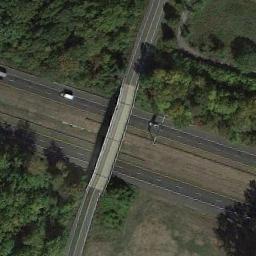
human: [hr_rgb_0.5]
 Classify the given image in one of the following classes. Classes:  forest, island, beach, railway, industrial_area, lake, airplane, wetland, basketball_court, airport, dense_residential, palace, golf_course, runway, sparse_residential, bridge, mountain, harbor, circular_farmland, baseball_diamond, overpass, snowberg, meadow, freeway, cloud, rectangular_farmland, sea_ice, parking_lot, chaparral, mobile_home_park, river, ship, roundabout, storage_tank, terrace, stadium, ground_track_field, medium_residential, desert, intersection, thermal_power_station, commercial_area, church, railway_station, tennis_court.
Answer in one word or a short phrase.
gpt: overpass